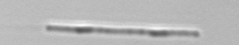
Label: Leptocylindrus